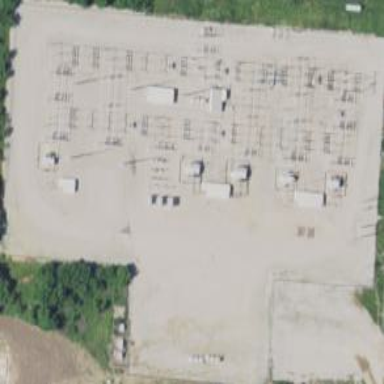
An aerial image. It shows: There is distribution substation enclosed by fence.